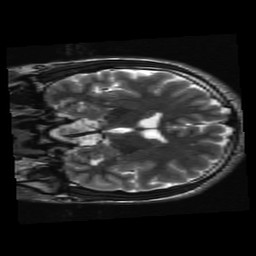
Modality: T2w
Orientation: coronal
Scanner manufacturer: ge
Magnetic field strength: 3 T
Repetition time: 5 s
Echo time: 0.101 s